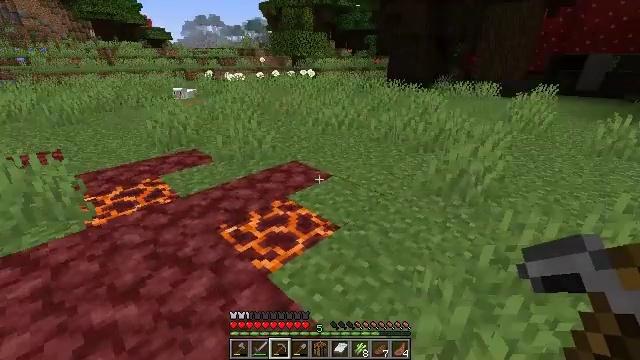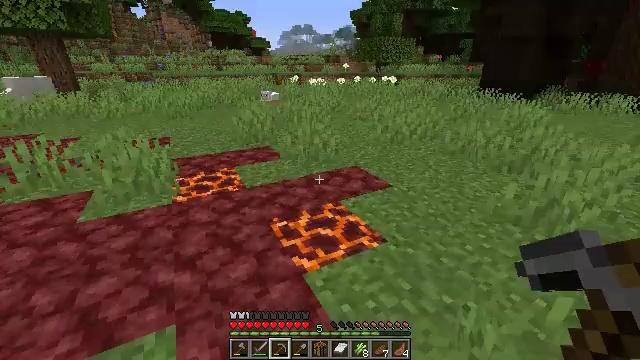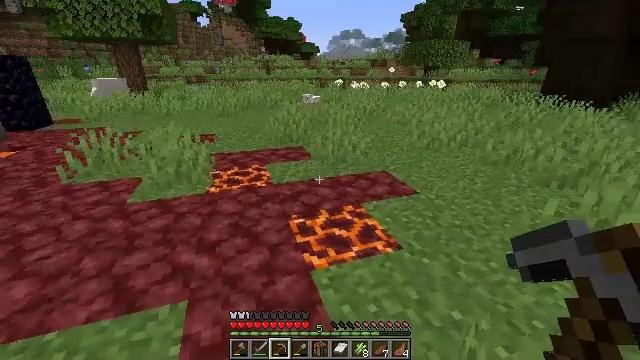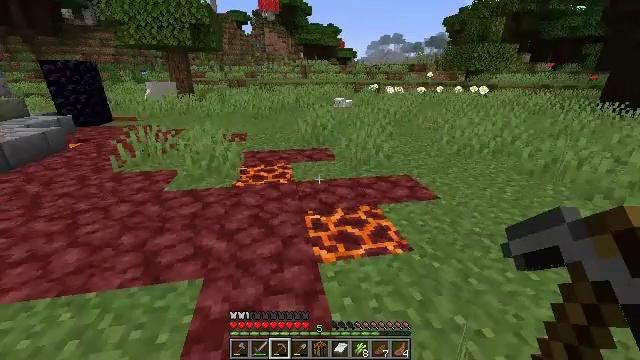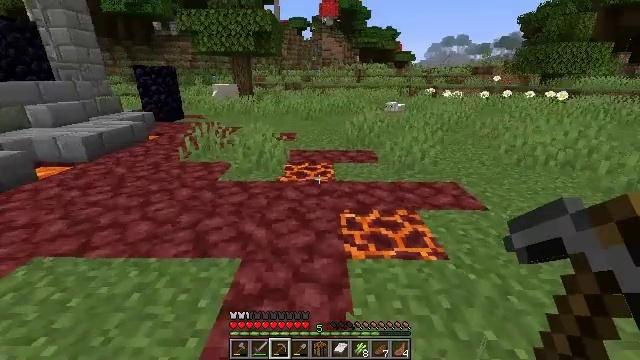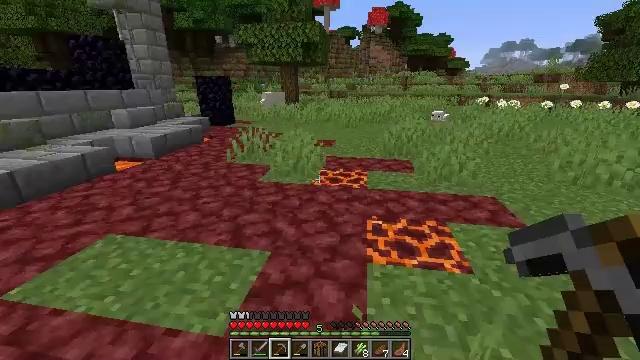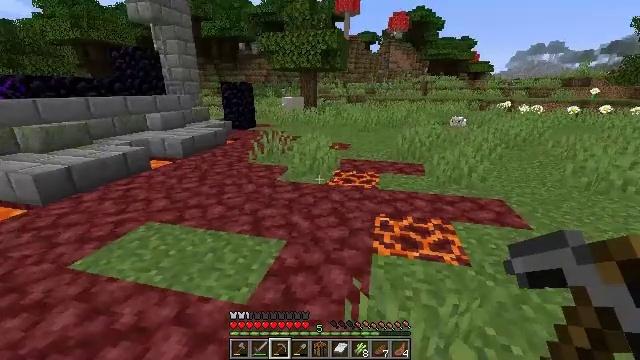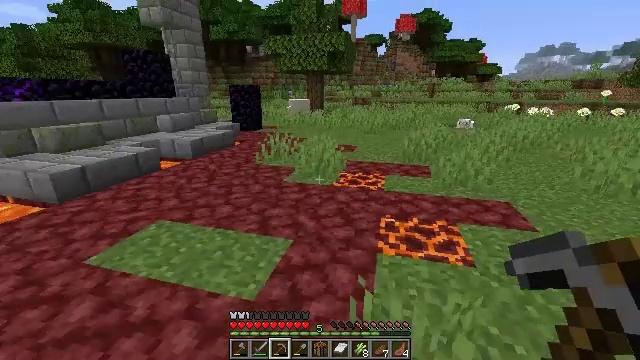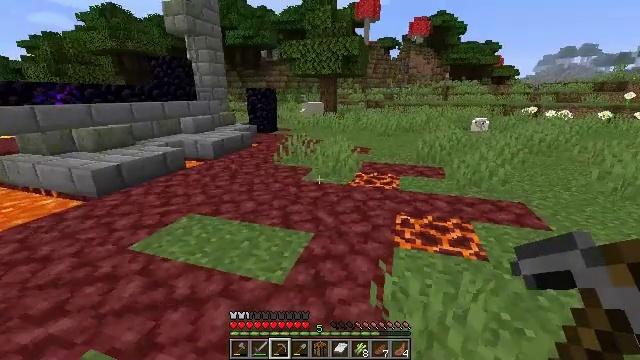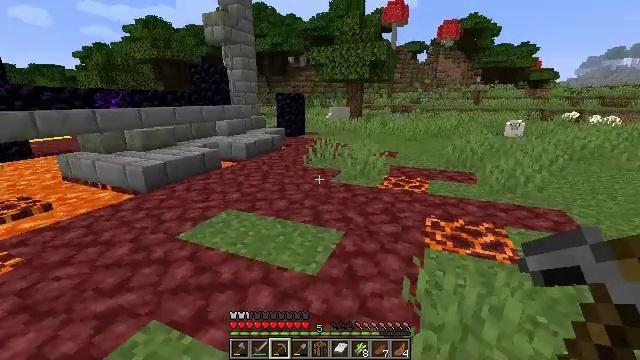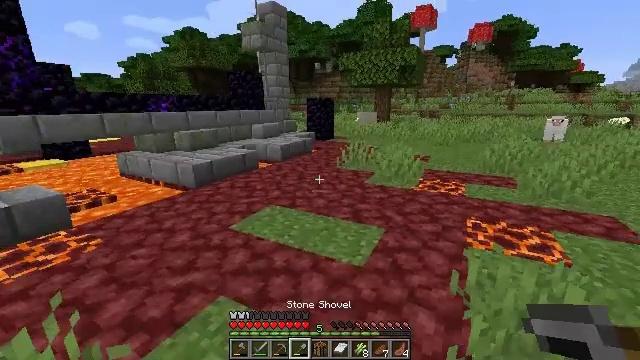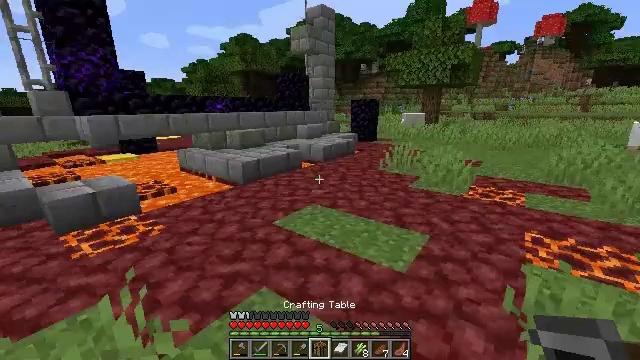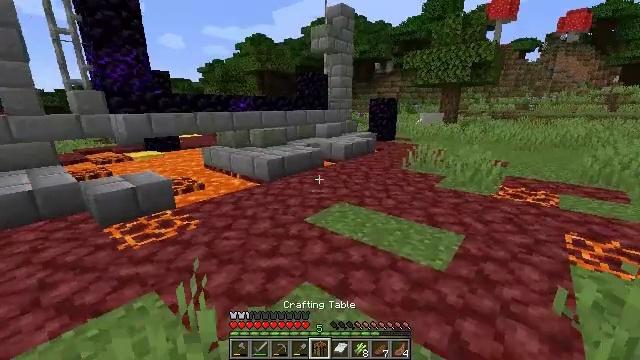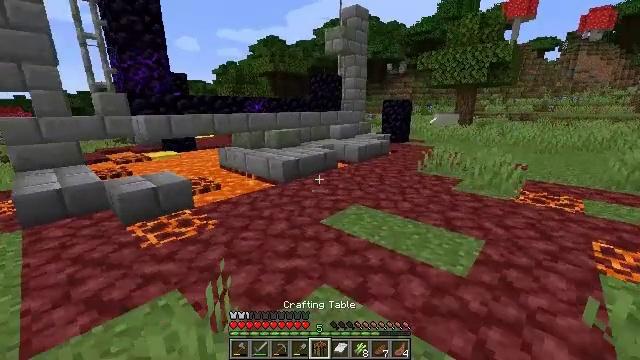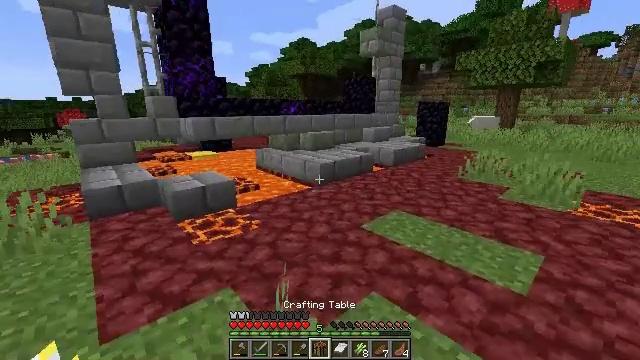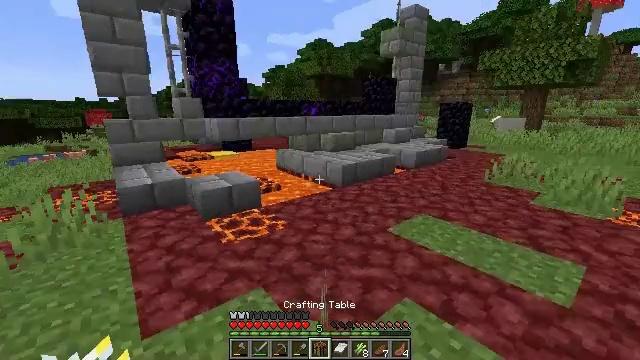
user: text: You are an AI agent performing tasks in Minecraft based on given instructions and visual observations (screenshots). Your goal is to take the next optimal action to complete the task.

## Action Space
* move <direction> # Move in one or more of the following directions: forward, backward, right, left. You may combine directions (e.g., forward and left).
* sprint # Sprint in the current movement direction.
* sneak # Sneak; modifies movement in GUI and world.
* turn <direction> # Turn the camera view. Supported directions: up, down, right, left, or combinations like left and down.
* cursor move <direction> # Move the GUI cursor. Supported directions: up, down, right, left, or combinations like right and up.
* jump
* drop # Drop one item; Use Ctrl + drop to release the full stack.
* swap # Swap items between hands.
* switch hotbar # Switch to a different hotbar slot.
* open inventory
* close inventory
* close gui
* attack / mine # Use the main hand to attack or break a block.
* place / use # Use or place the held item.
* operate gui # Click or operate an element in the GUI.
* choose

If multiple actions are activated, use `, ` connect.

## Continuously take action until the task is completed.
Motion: motion action
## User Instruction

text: Collect tall grass by breaking it.
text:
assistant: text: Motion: move right, turn left and up
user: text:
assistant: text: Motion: move back and move right, turn left
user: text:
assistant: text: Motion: move back and move right, turn left
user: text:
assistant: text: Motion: move back and move right, turn left
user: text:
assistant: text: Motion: move back and move right, turn left and up
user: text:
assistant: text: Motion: move back and move right, turn left and up
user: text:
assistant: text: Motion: move back and move left, turn left
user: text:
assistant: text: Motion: move back and move left, turn left
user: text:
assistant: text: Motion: move back and move left, turn left
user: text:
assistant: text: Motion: move left, turn left
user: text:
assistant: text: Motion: move left, turn left
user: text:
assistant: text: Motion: move left, turn left
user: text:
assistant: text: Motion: move left, turn left
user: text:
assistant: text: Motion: move left, turn left
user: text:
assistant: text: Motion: move left, turn left
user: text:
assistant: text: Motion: move left, turn left
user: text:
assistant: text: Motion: move left, turn left
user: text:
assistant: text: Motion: move forward and move left, turn left
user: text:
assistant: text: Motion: move forward and move left, turn left
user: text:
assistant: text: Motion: move forward and move left, turn left
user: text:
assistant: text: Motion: move forward and move left, turn left
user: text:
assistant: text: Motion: move forward and move left, turn left
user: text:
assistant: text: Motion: move forward and move left, turn left
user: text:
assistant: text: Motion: move forward and move left, turn left
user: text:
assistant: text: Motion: move forward and move left, turn left
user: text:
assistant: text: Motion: move forward and move left, turn left and up
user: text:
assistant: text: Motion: move forward and move left, turn left
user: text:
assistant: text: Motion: move forward, turn left
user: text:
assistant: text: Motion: move forward, turn left
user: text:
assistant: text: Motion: move forward, turn left